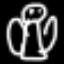
Label: angel